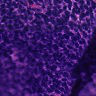
Metastatic tissue present: no